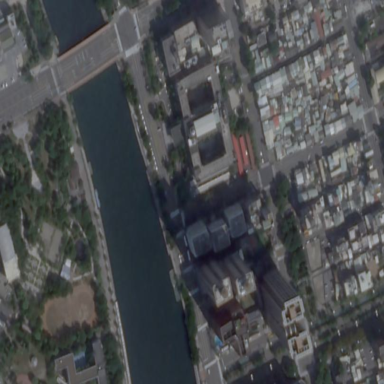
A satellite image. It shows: Government office.